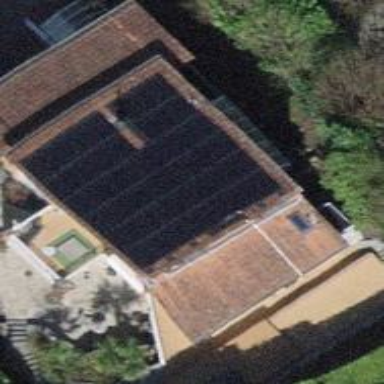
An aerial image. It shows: Solar power generator with photovoltaic panels.